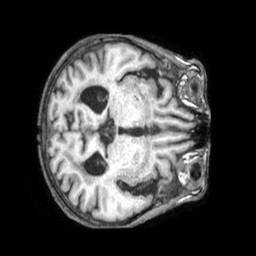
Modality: T1w
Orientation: axial
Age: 81
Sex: female
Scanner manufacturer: philips
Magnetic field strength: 1.5 T
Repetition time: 0.007169 s
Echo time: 0.00326 s